Field crop: maize
Growth stage: 1
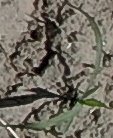
Species: sorghum